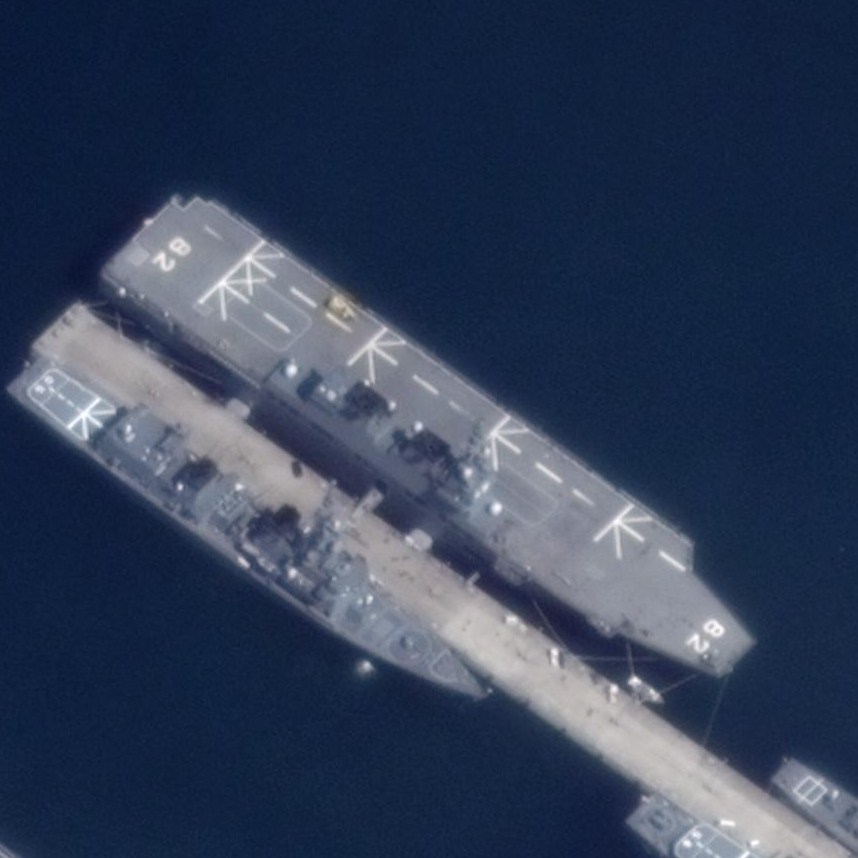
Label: assault